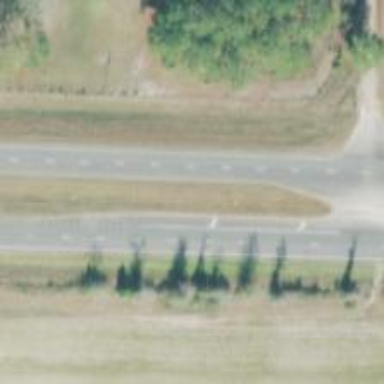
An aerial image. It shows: Dual carriageway expressway with asphalt surface. It is classified as trunk highway.